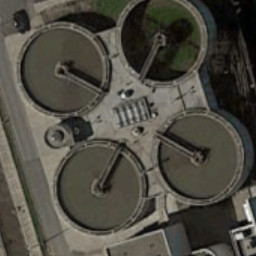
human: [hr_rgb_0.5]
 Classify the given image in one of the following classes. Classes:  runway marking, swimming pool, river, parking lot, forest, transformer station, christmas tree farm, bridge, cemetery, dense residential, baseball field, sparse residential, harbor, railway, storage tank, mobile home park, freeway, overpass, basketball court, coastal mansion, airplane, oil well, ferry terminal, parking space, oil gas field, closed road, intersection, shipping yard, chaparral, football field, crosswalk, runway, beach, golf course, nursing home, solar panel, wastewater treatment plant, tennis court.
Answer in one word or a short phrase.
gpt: wastewater treatment plant